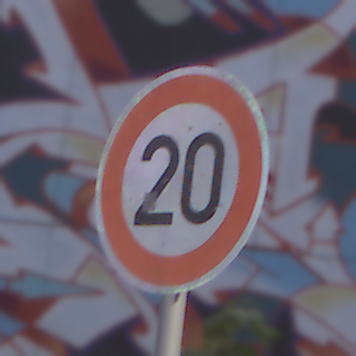
Verkehrszeichen: Geschwindigkeit20
Umgebung: Outdoor, Urban
Tageszeit: MorningAfternoon
Wetter: PartlyCloudy
Licht: Natural
Jahreszeit: NotSpecified
Kontrast: LowContrast